Milling tool wear sample.
Tool blade image: 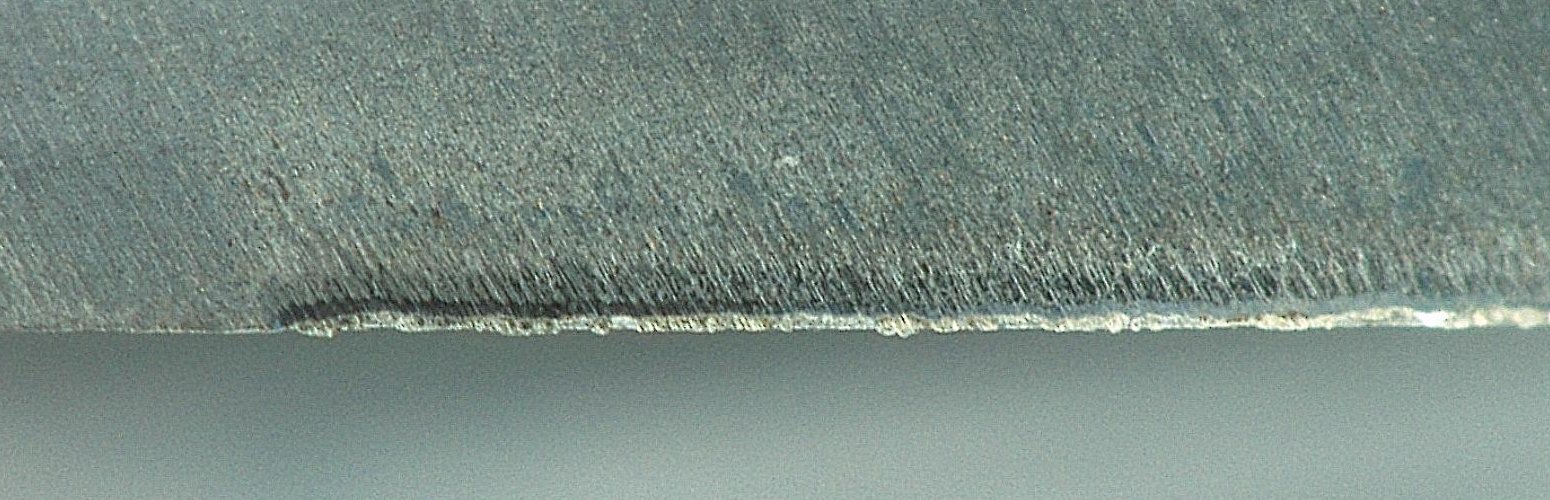
Chip image: 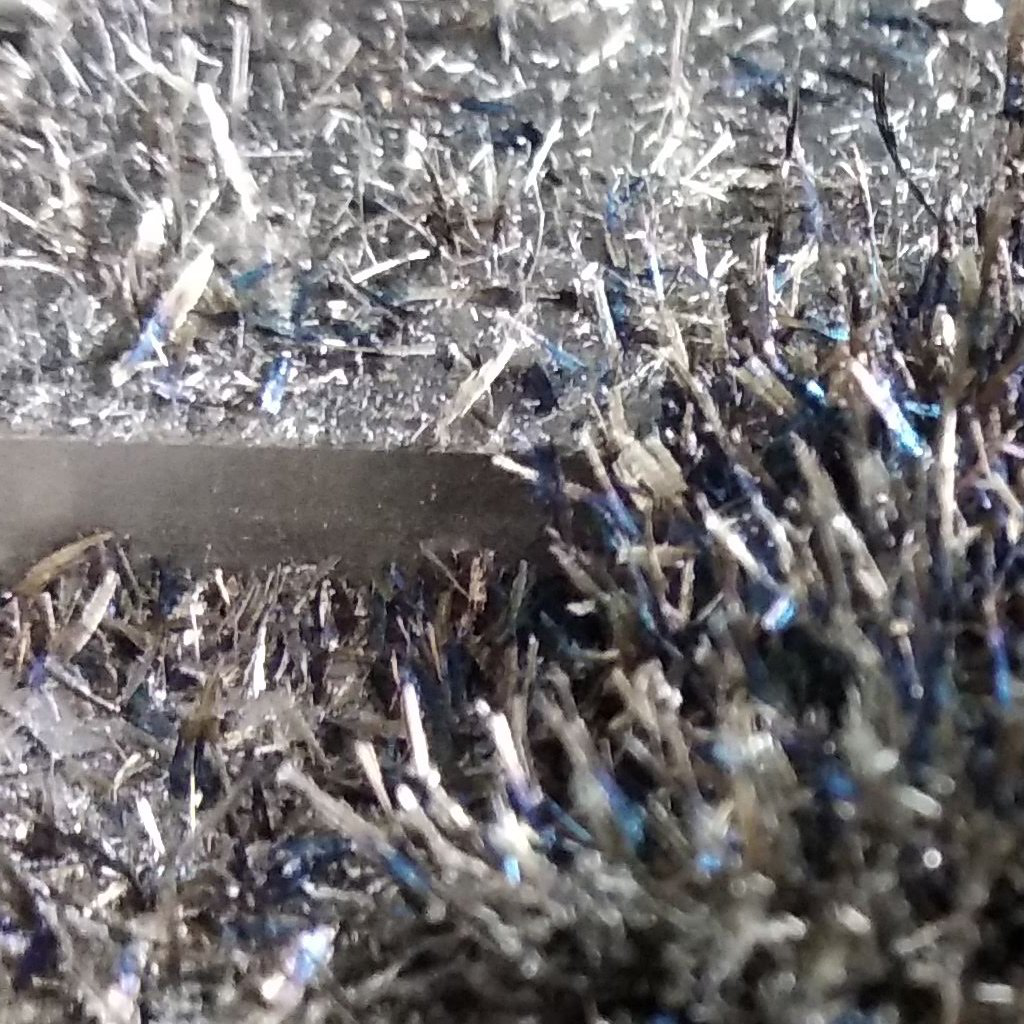
Workpiece image: 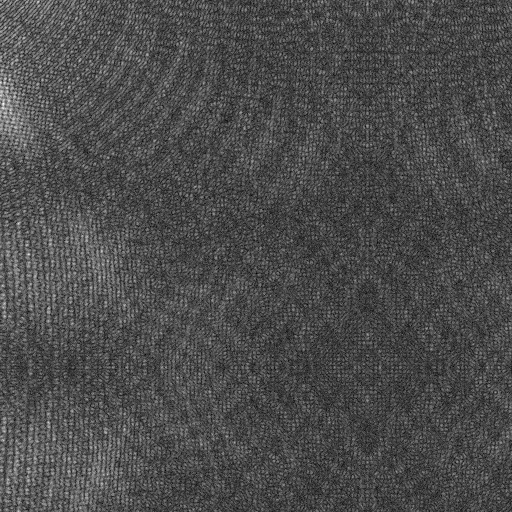
Tool wear state: sharp
Gaps: 3.71
Flank wear: 50.12
Overhang: 18.53
Force-signal Mel-spectrograms (X, Y, Z axes): 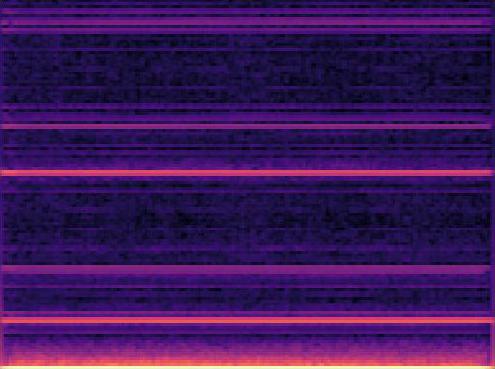 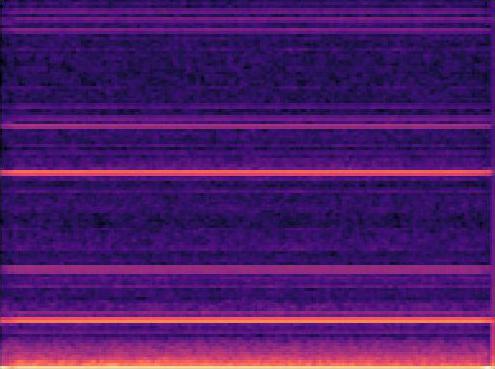 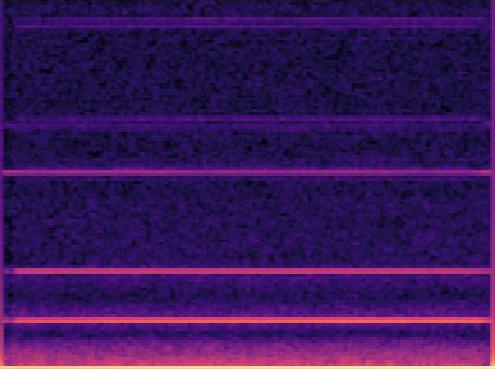
Force-signal scalograms (X, Y, Z axes): 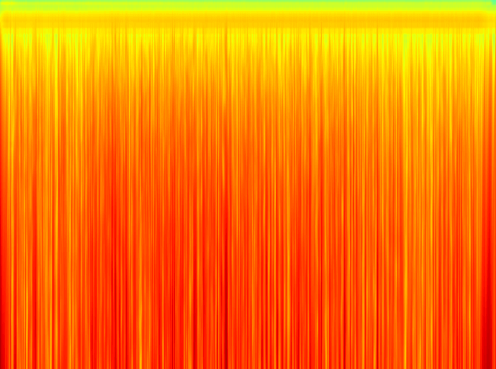 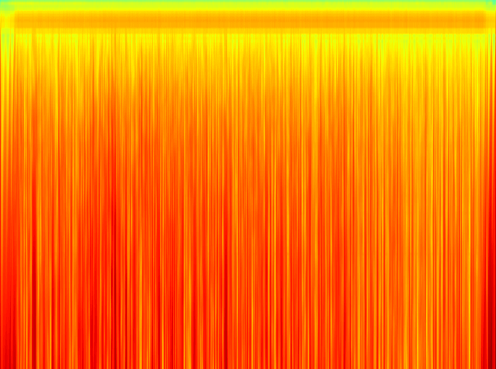 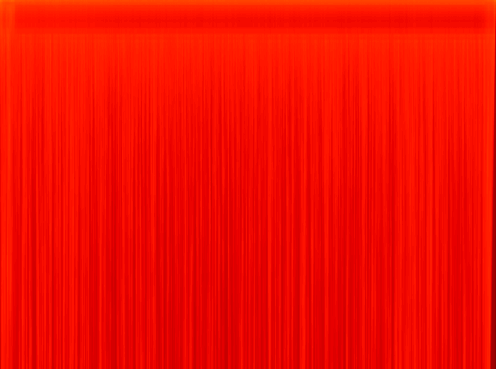
Force phase: initial_break_in_wear